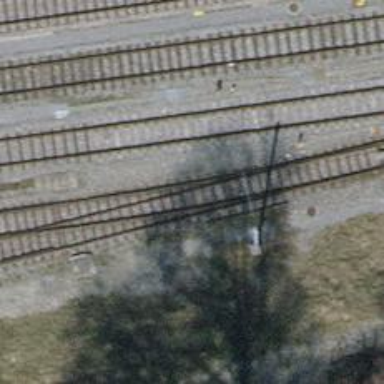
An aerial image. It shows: Railway yard with single rail track. The electrified track has contact line for power supply.